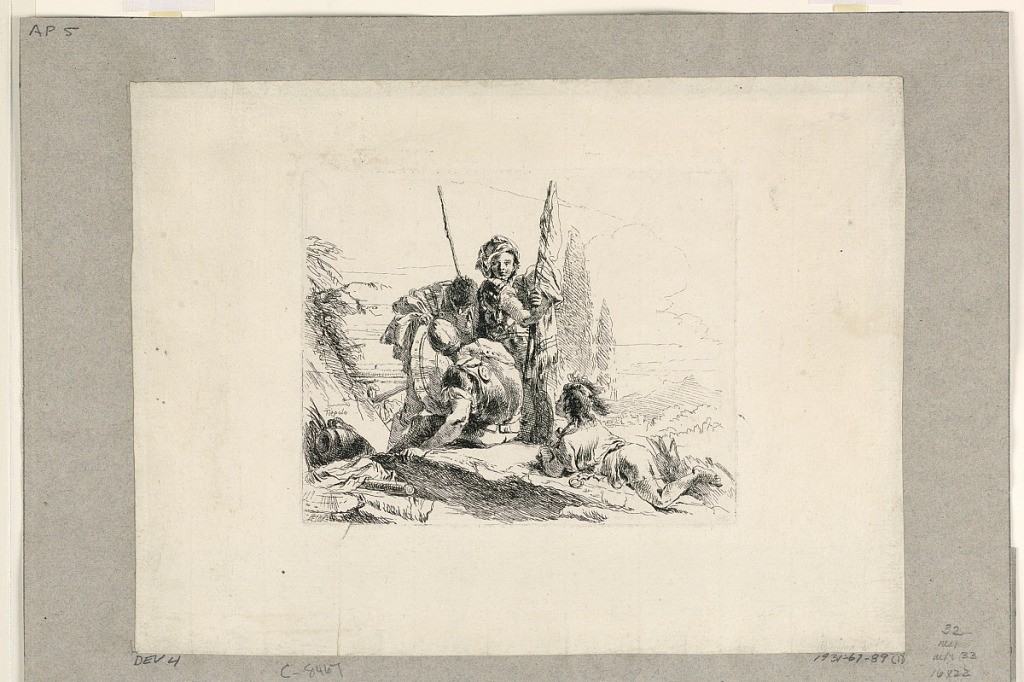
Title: Three Soldiers and a Boy, from the Vari Capricci
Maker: Giovanni Battista Tiepolo, Italian, 1692 - 1770
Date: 1750–1760
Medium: Etching on laid paper
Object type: Print
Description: Only state